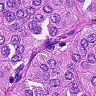
Metastatic tissue present: yes